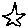
Label: star